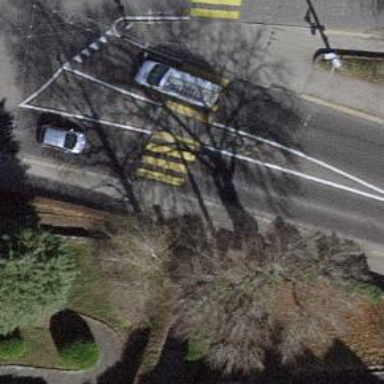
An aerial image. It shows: Marked crossing with visible markings.